Question: Although the following background information is not so relevant to the question, I am including it in case you are curious:
I am running:
'''
xlWorkBook.RefreshAll();
'''
on an Excel workbook, and sometimes I get this message:

Using c# .NET 3.5 I would like to get rid of this pop up immediately after detecting it.
Please note that I want to be able to identify this pop up even if it is in the background!
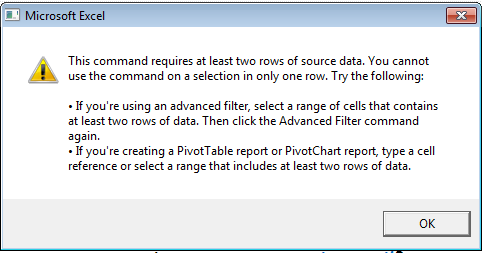
Answer: You should be able to set display alerts to false and avoid these
'''
Application.DisplayAlerts = False
'''